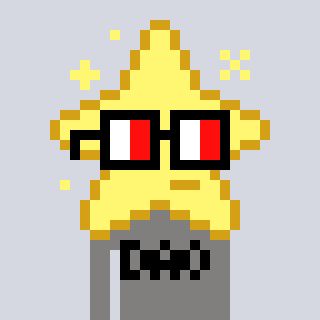
a pixel art character with square glasses with black frames and red eyes, a star-shaped head and a bluegrey-colored body on a cool background